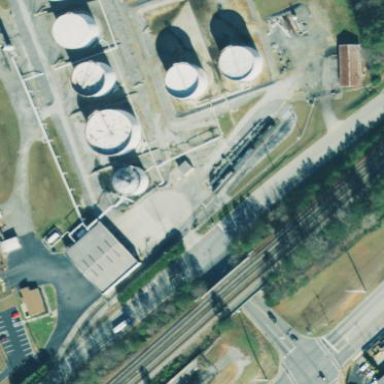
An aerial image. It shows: Industrial area designated as petroleum terminal.